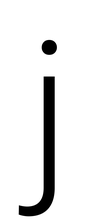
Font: Roboto_Light